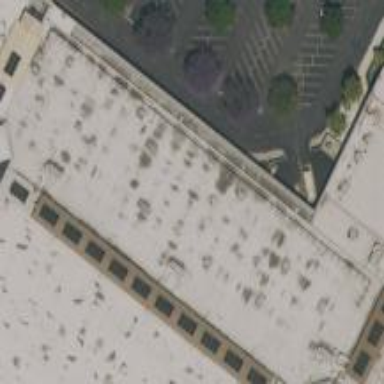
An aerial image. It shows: Part of the building is designated for retail.